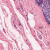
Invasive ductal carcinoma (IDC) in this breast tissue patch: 0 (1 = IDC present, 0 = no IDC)